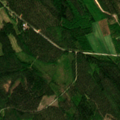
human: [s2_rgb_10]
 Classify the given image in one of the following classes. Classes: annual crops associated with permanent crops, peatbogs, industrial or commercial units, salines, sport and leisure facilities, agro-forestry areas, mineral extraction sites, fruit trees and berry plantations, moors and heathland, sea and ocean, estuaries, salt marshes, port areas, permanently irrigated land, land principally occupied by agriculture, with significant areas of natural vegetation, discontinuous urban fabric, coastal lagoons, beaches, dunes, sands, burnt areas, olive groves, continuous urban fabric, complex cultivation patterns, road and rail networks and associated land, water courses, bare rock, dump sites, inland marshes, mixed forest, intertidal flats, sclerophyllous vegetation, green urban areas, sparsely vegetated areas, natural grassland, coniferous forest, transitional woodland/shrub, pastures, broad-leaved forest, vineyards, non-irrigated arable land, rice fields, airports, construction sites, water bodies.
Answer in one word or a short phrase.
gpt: coniferous forest